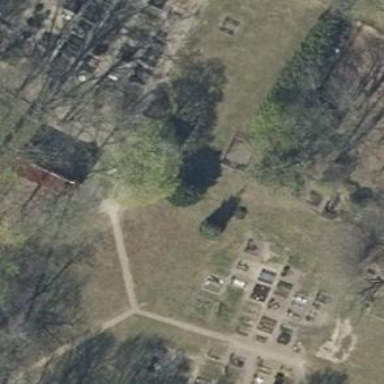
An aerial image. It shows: Cemetery.